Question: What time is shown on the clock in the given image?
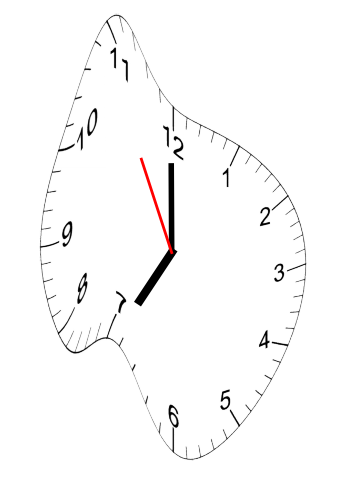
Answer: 06:59:55